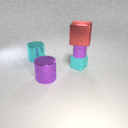
large cyan metal cylinder to the left of large purple metal cylinder